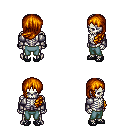
a pixel art fantasy rpg character, male body template, skeleton, steel arm armor, teal pants, dark blonde left-swept hairstyle, ghillies, four views (front, back, left, right), 2x2 character sprite sheet, small pixel art, hard edges, no anti-aliasing